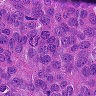
Metastatic tissue present: yes